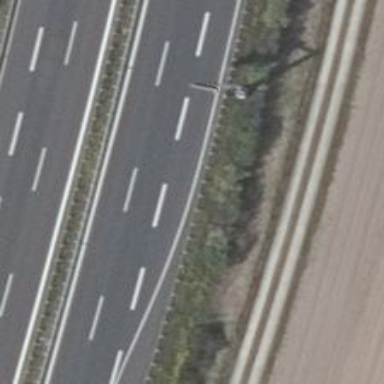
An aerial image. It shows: Asphalt motorroad with trunk classification.